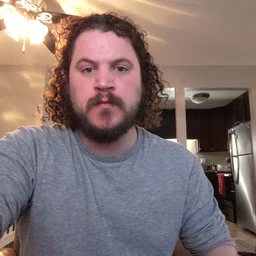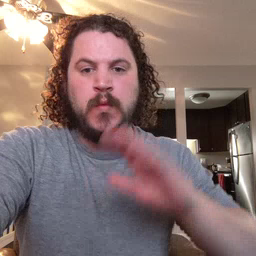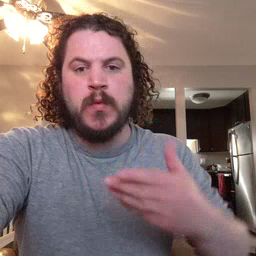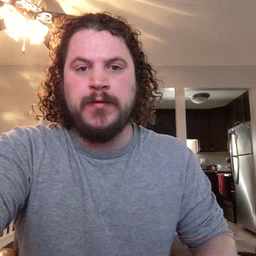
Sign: all